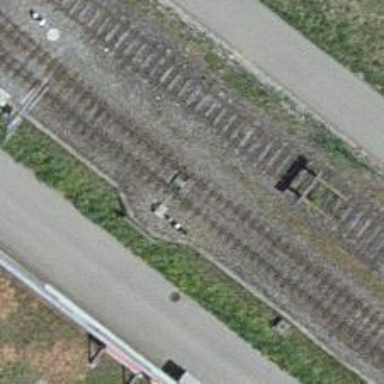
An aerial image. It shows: Single-track electrified railway with contact line.